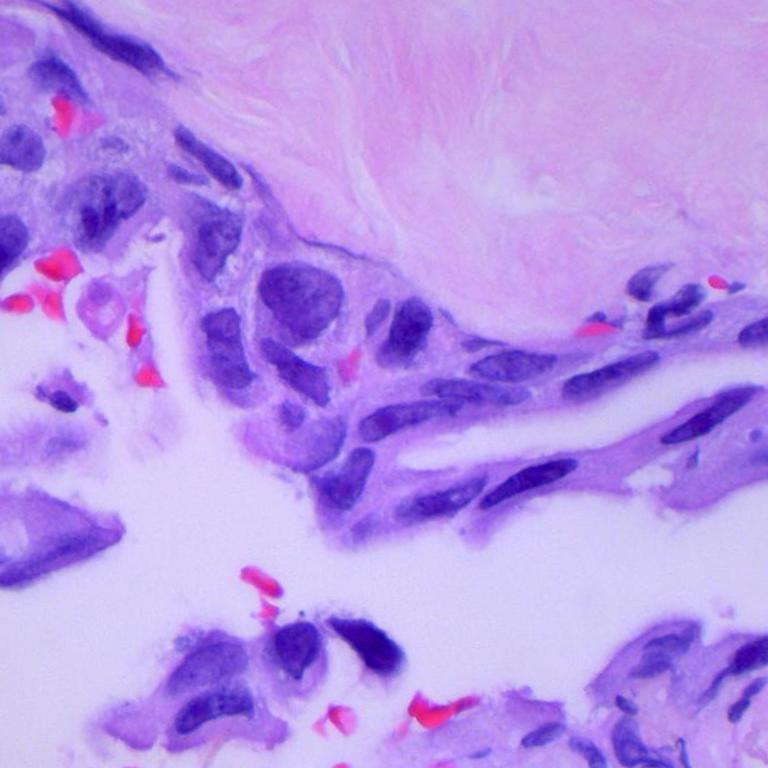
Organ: lung
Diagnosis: adenocarcinomas